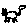
Label: cat